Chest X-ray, PA view. Patient: 29 years old, sex M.
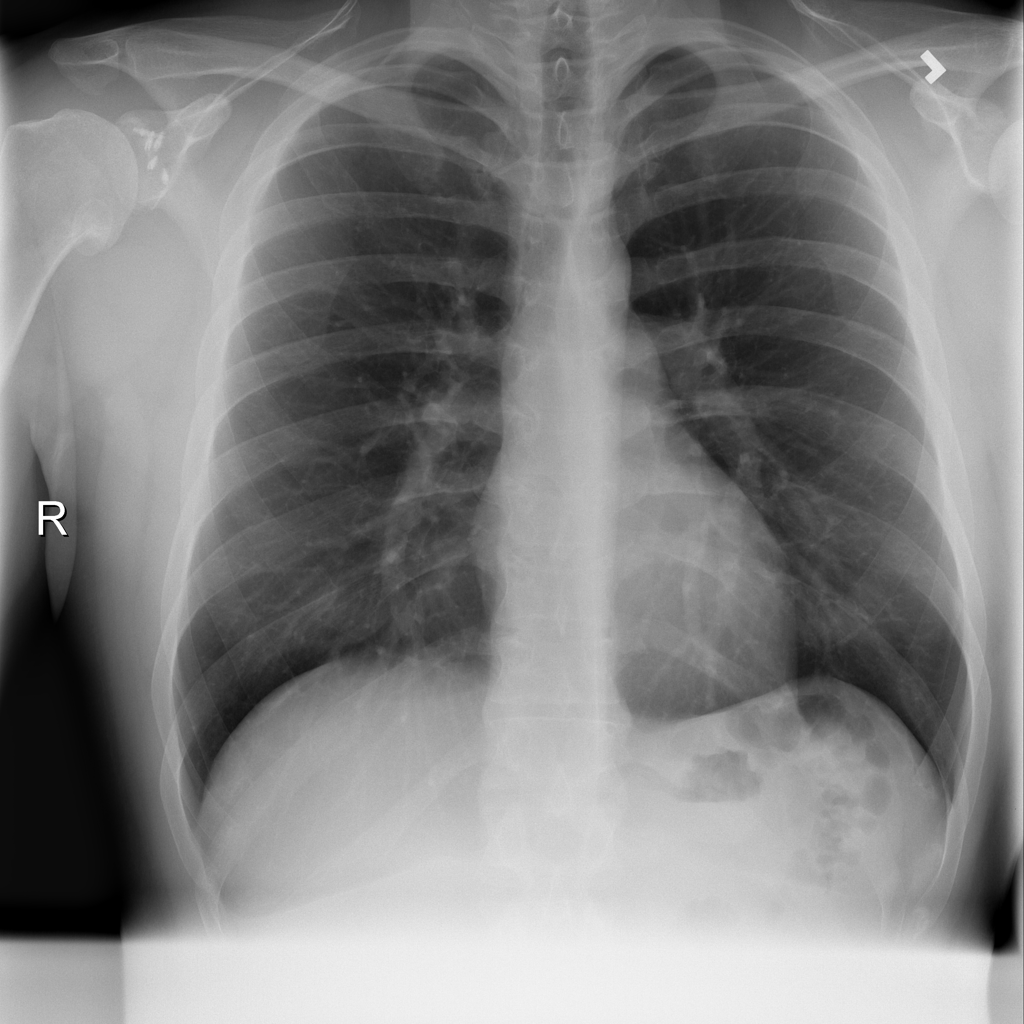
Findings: No Finding